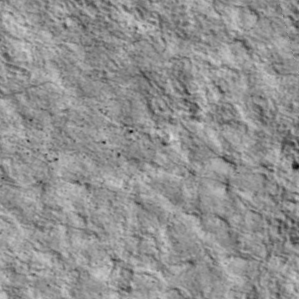
Label: non_frost